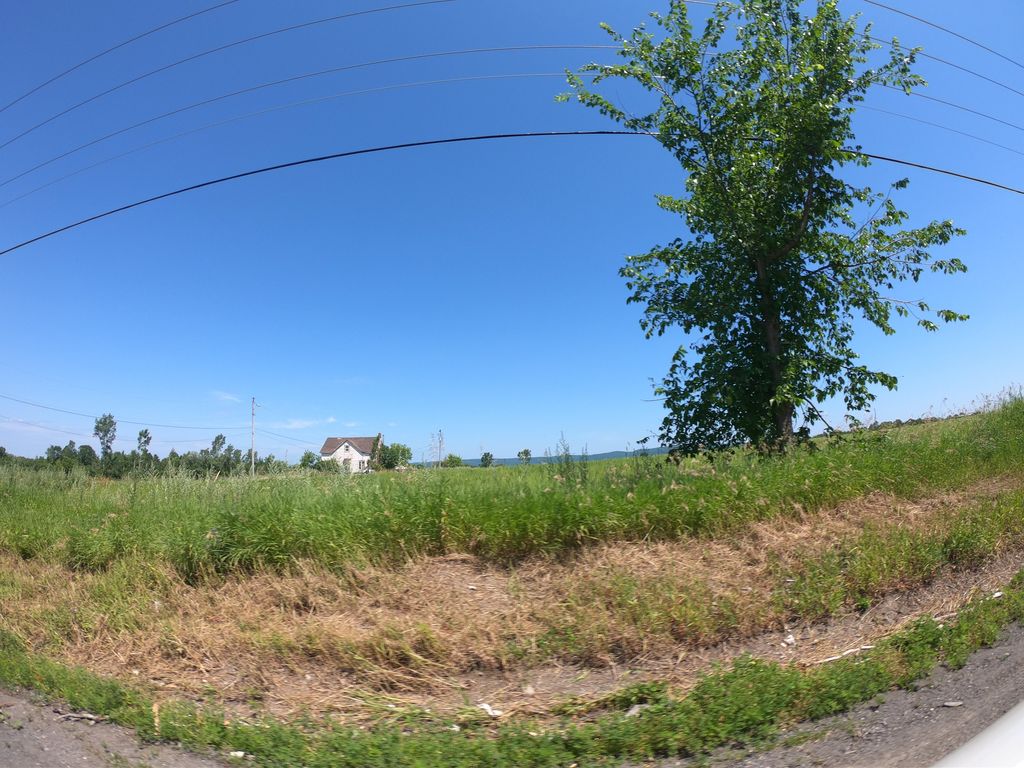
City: ottawa-gatineau